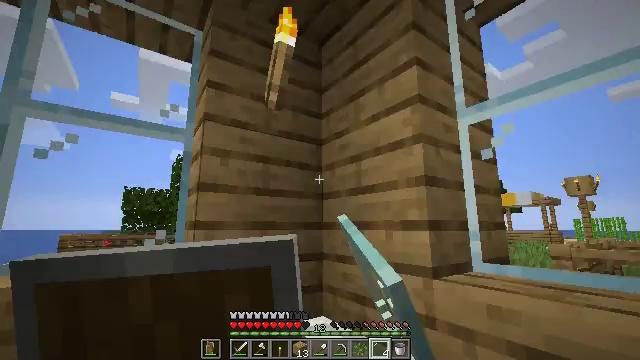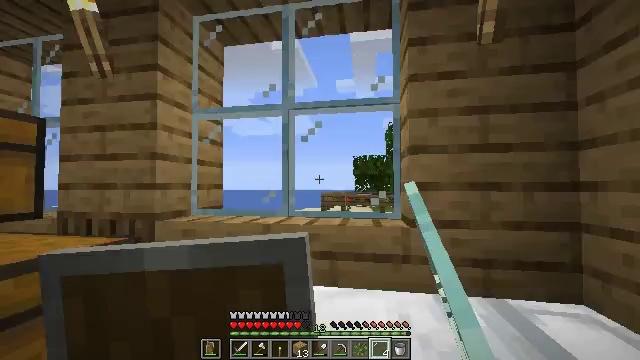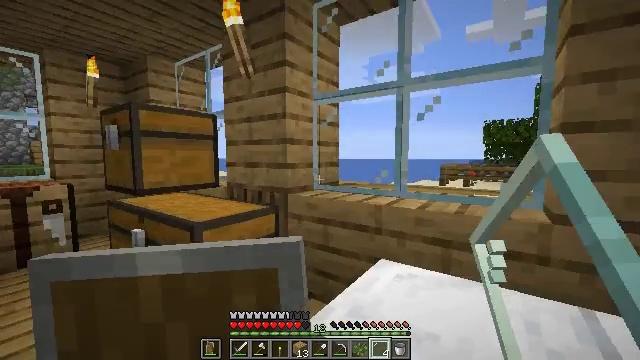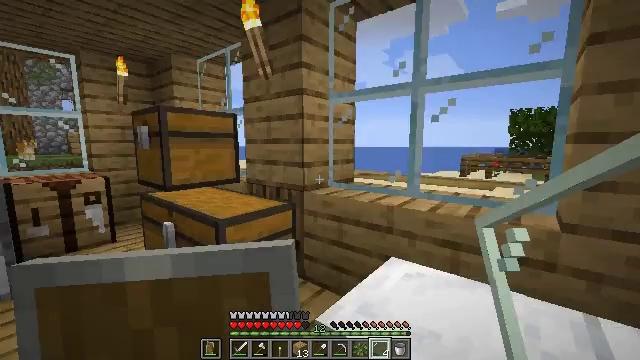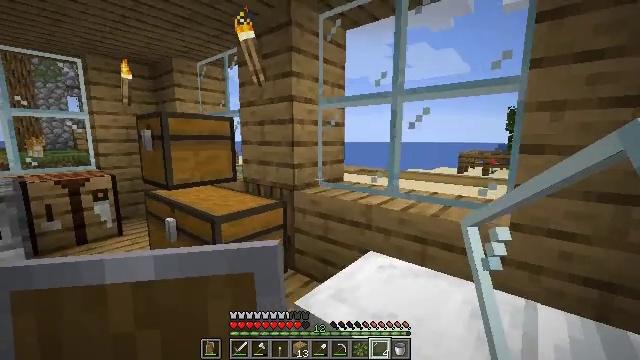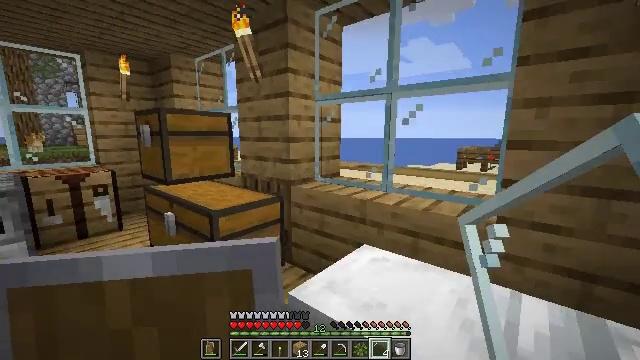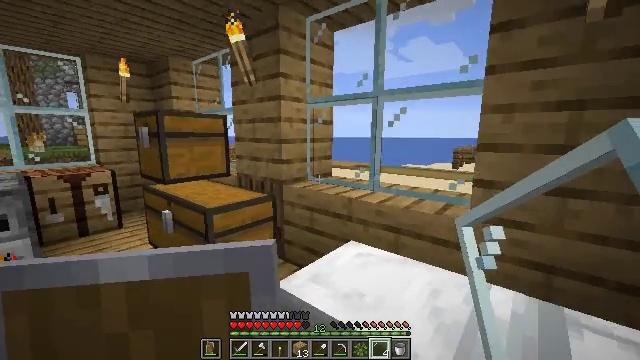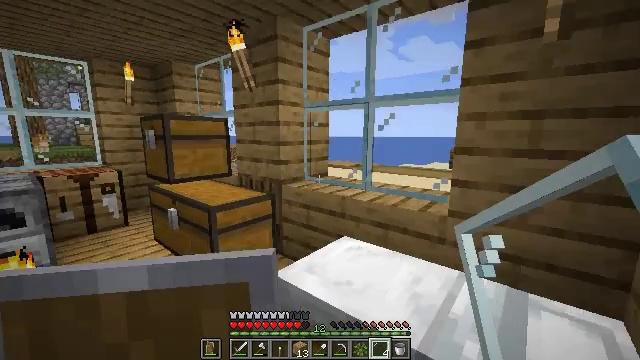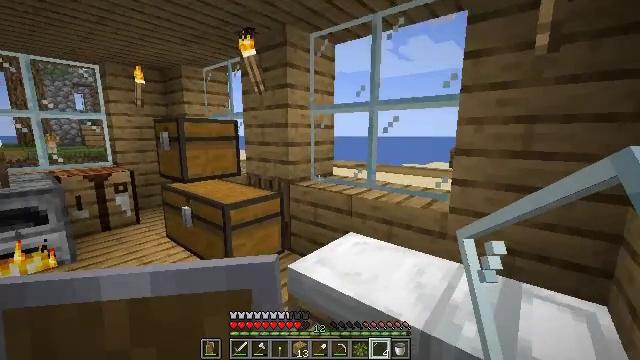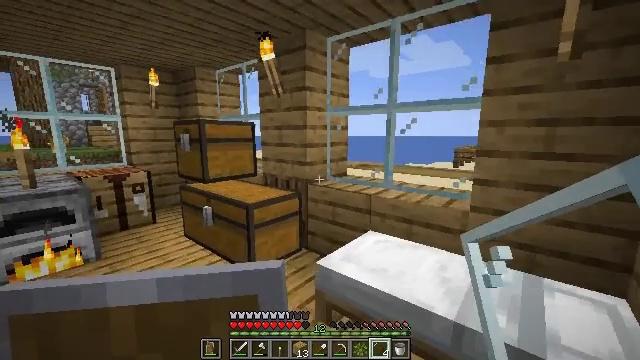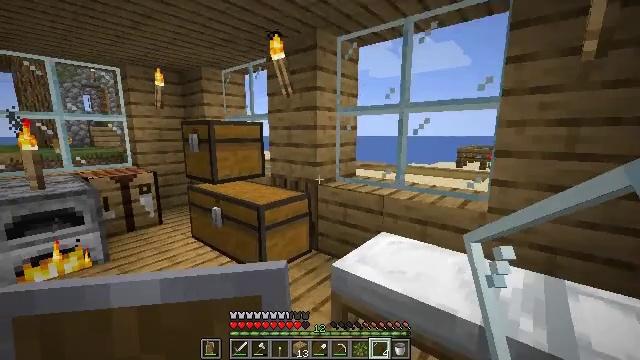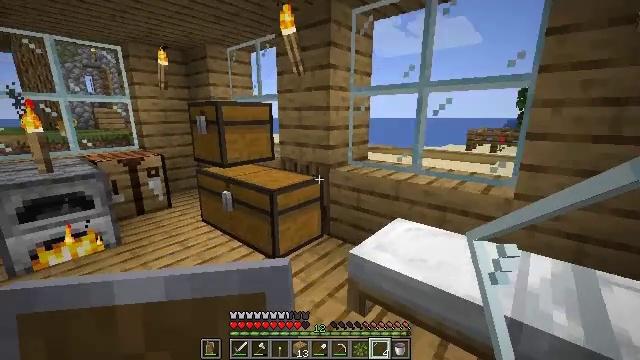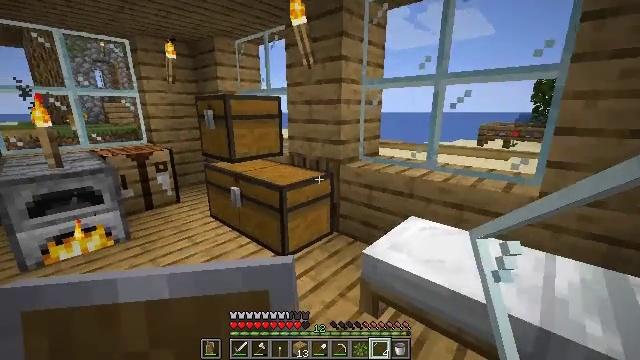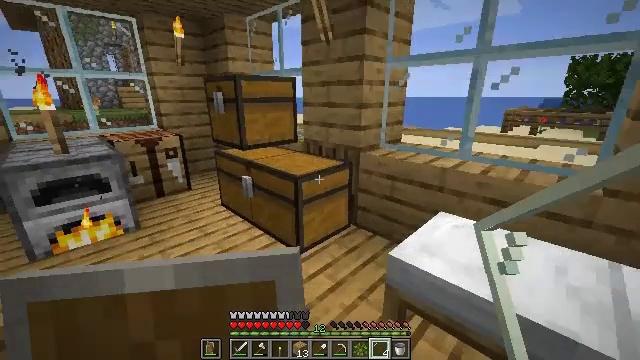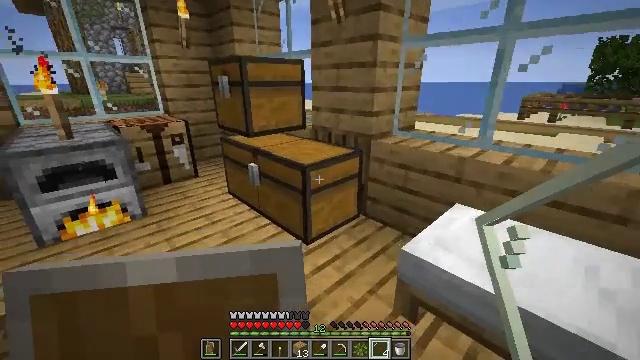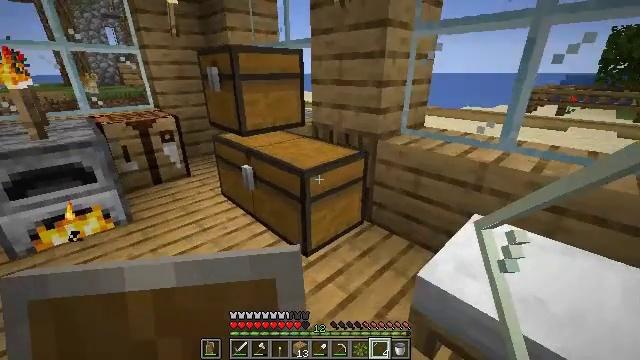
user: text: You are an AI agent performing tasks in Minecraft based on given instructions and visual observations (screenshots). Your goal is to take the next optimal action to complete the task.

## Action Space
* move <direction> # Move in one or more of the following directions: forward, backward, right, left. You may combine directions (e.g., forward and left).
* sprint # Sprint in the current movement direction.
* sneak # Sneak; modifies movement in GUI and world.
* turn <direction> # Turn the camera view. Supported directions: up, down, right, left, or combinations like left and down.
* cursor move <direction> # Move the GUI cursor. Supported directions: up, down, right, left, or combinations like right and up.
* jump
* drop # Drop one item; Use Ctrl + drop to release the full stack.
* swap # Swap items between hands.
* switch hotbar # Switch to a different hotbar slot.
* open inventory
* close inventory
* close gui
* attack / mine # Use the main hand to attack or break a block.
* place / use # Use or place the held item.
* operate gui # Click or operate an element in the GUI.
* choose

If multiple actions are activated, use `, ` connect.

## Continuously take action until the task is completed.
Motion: motion action
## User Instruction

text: Smash the furnace to retrieve it.
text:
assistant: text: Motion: move back, turn left and down
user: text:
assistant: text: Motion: move back, turn left and down
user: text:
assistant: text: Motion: move back and move right, turn left and down
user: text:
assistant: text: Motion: move back and move right, turn down
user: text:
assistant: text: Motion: move back and move right
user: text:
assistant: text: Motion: move back and move right
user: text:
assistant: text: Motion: move back and move left
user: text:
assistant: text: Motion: move left
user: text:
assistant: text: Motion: move left
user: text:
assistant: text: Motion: move forward and move left
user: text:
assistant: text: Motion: move forward, turn down
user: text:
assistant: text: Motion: move forward, turn left and down
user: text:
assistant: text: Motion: move forward, turn left and down
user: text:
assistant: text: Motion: move forward, turn left and down
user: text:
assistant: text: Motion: move forward, turn down
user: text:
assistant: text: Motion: move forward, turn right
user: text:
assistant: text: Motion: move forward, turn right
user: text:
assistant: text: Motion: move forward, turn right
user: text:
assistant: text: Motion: move forward
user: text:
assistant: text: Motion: move forward
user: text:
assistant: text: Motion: turn left and up
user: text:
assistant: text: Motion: turn left and up
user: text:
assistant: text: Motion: move left, turn left and up
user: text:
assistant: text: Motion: move left, turn left and up
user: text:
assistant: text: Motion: move left, use / place
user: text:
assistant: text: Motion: move left, use / place
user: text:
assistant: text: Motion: use / place
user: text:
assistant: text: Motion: no_op
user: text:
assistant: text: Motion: no_op
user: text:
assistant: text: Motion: open gui